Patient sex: F
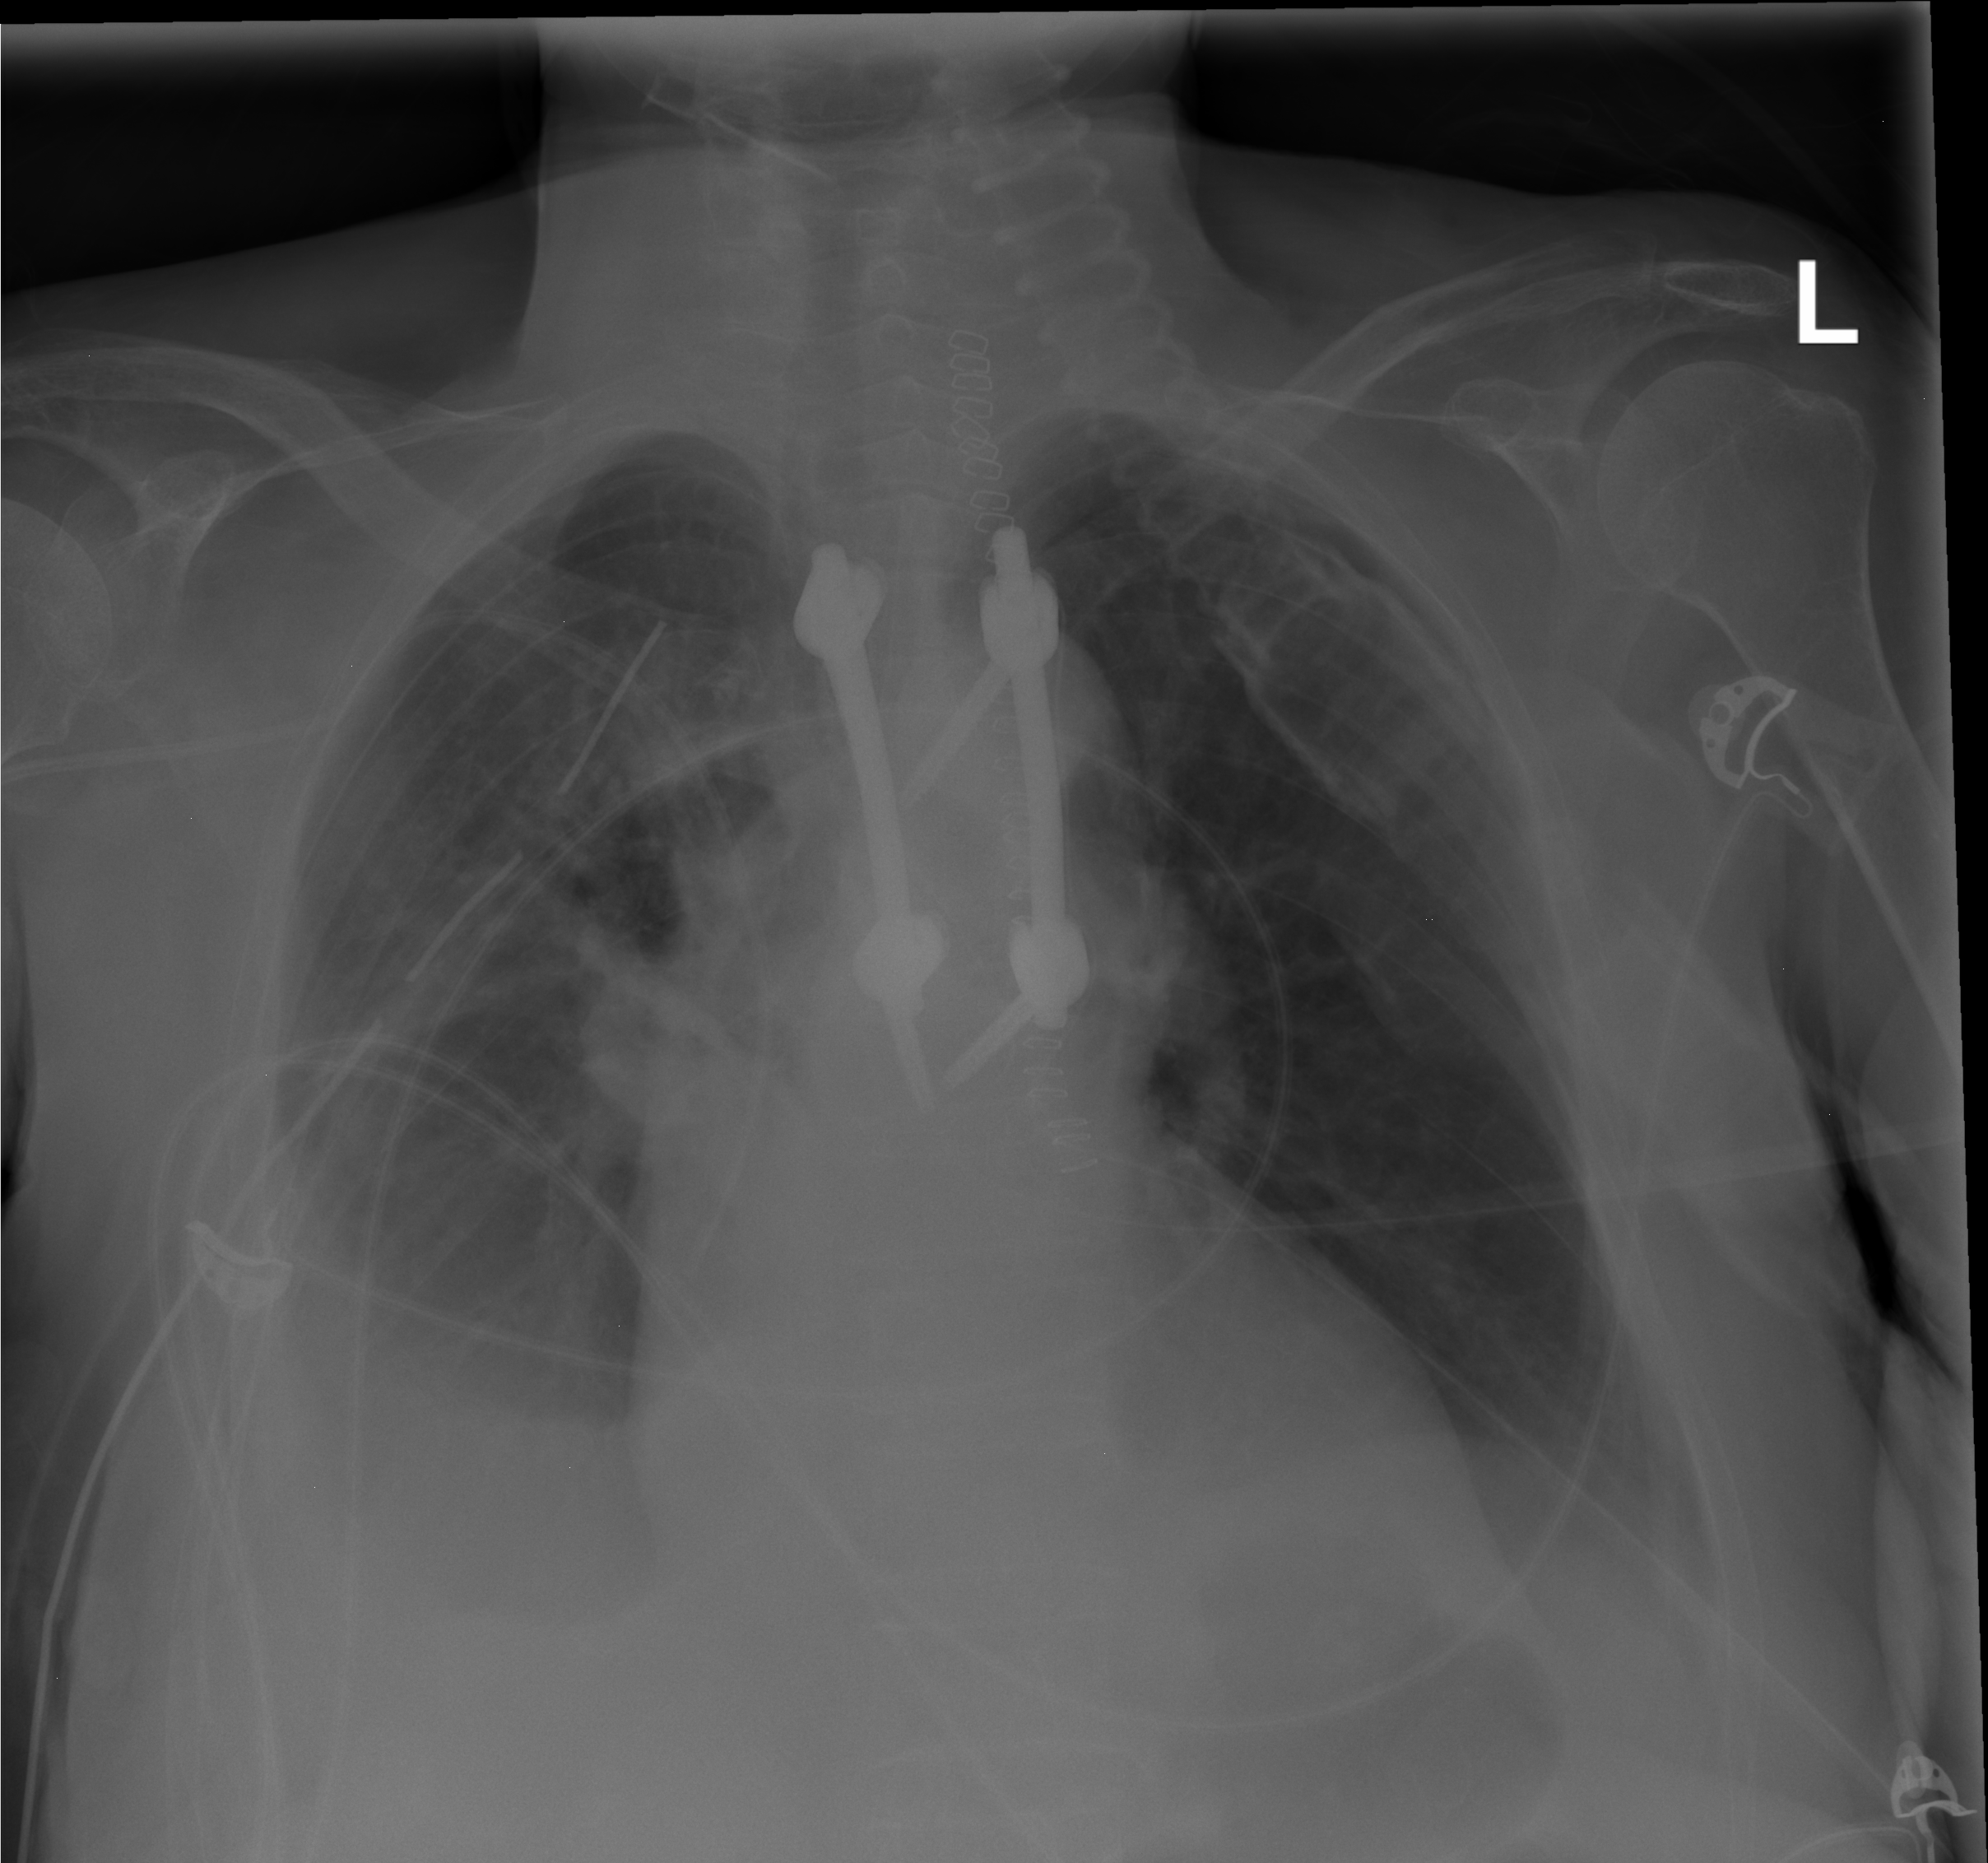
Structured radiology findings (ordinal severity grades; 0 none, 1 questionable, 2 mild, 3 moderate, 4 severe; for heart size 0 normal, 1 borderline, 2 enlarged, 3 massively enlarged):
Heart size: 0
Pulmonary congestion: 2
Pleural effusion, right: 2
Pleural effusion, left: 0
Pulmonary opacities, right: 0
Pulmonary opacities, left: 0
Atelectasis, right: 2
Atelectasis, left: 0